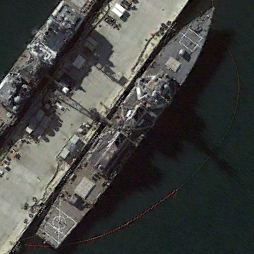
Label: destroyer